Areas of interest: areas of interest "Fuzhou Daily Newspaper"
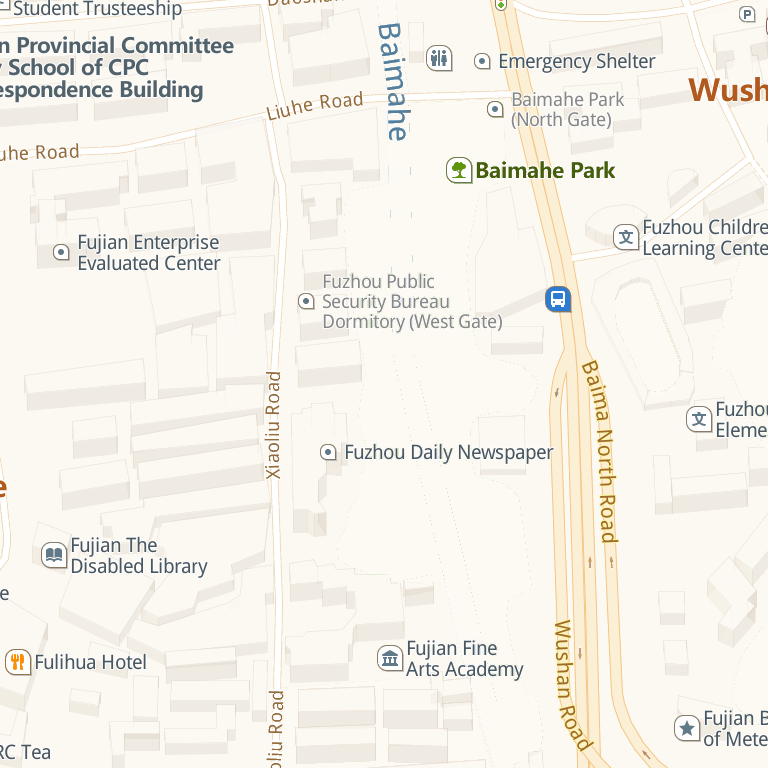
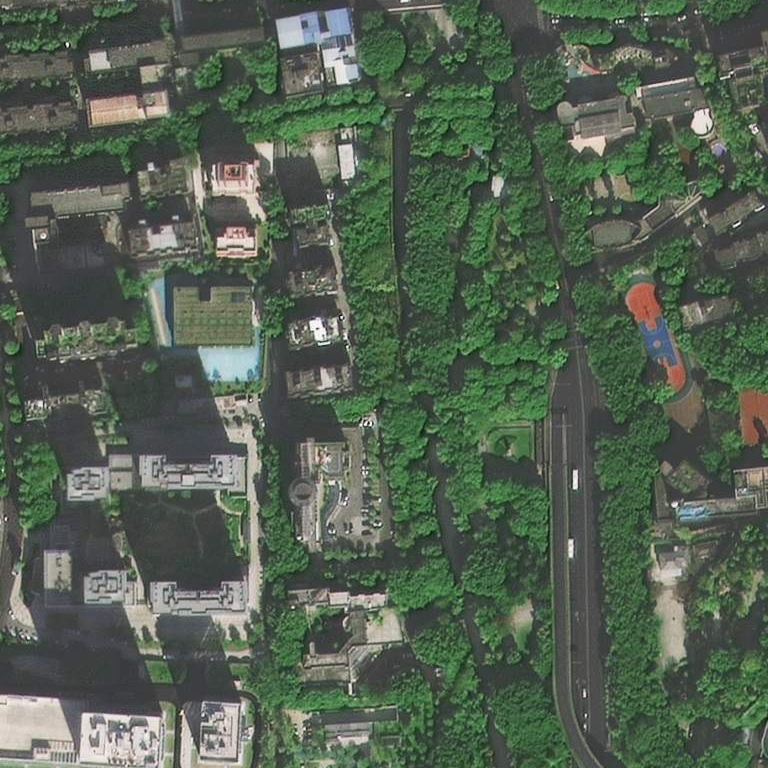